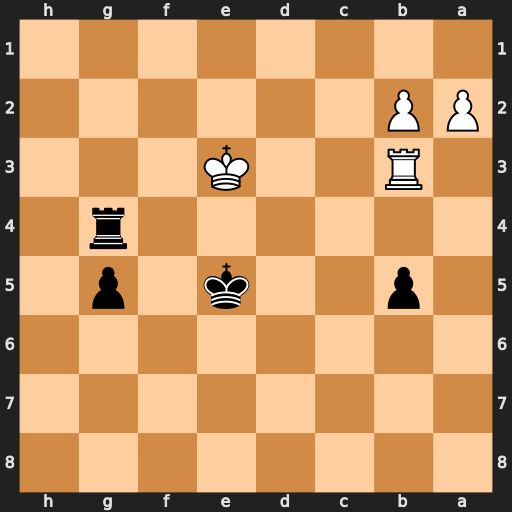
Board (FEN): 8/8/8/1p2k1p1/6r1/1R2K3/PP6/8
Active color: b
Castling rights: -
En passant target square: -
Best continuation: Rg3+ Ke2 Rxb3